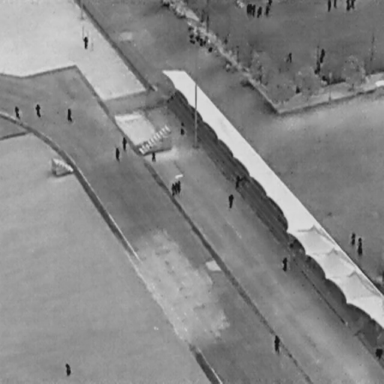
There are 21 People in the infrared image.